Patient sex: M
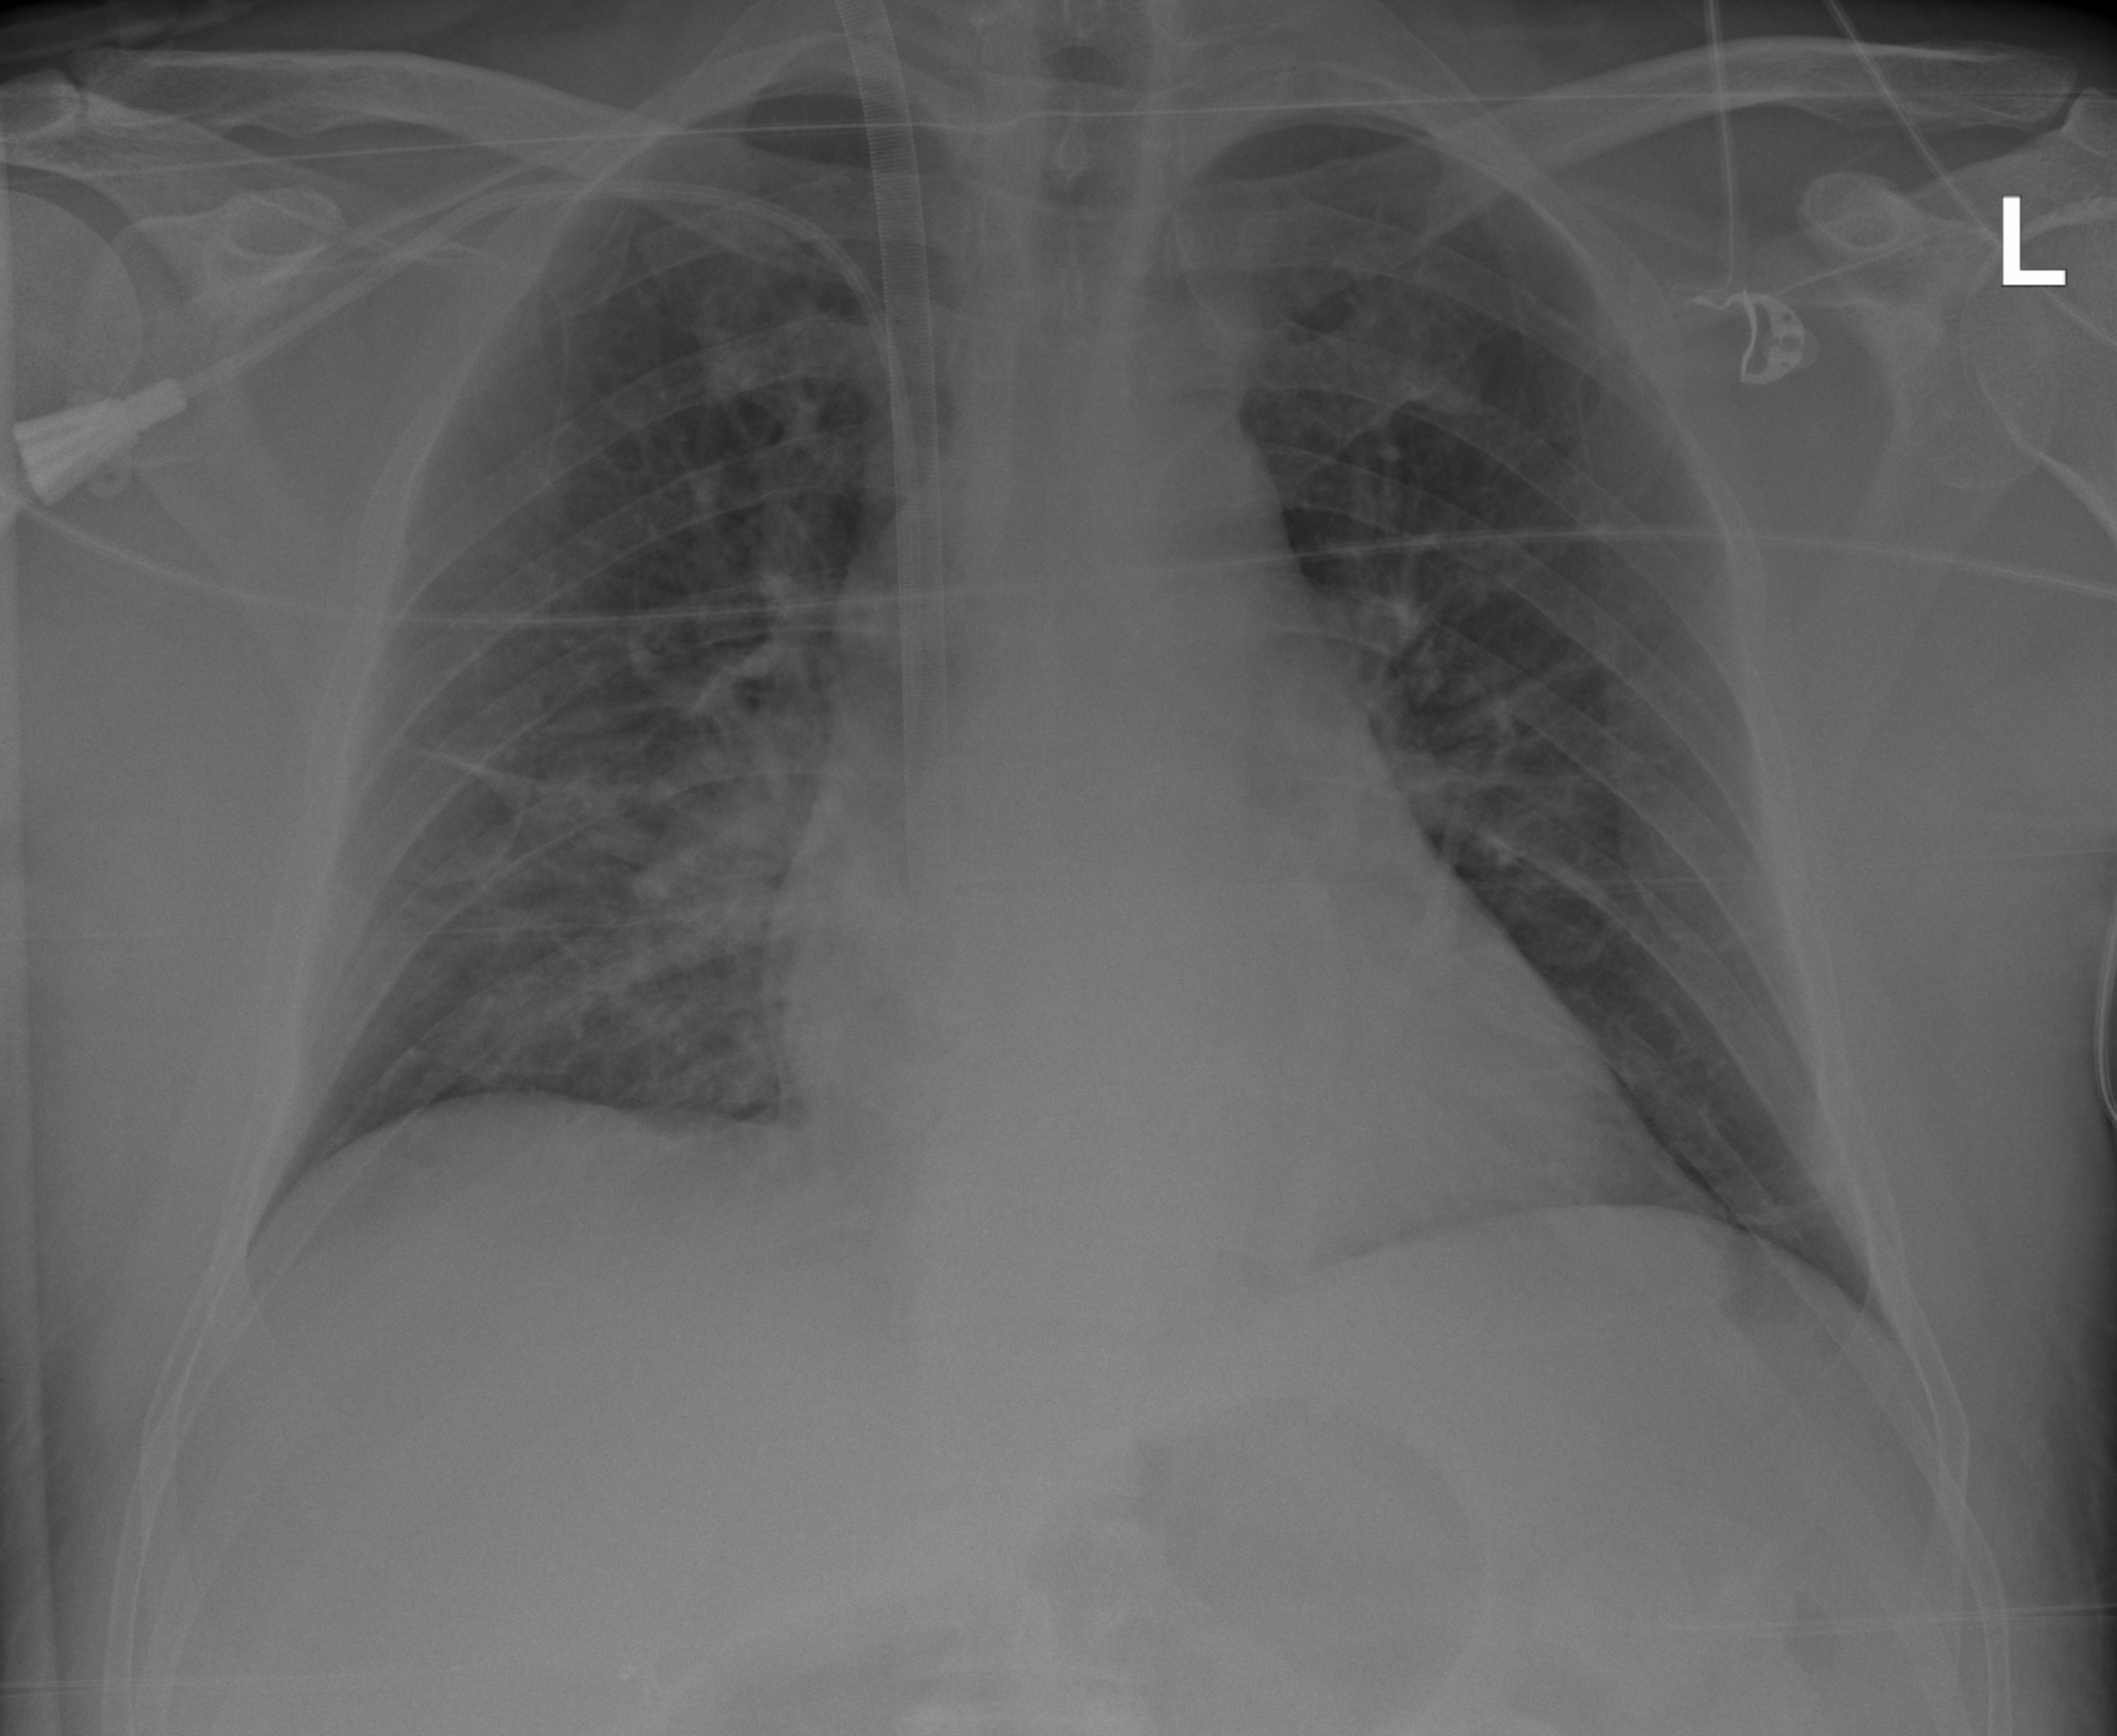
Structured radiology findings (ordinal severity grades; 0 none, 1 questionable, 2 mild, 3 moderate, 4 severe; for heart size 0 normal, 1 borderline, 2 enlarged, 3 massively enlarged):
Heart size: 0
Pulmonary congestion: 1
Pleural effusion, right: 0
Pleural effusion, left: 0
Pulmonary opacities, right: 2
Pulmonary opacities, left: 0
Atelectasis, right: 1
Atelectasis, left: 1